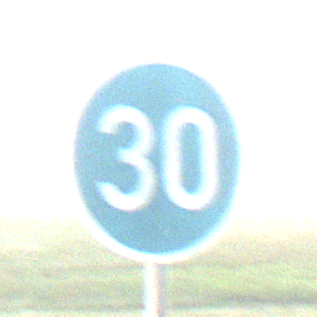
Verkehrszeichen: VorgeschriebeneMindestgeschwindigkeit
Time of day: Night
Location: Outdoor (Nature)
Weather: Clear
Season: NotSpecified
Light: Natural